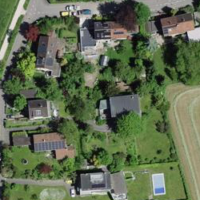
EUNIS habitat code: 55
Species observed at this site:
Hedera colchica
Chelidonium majus